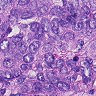
Metastatic tissue present: yes